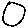
Label: circle